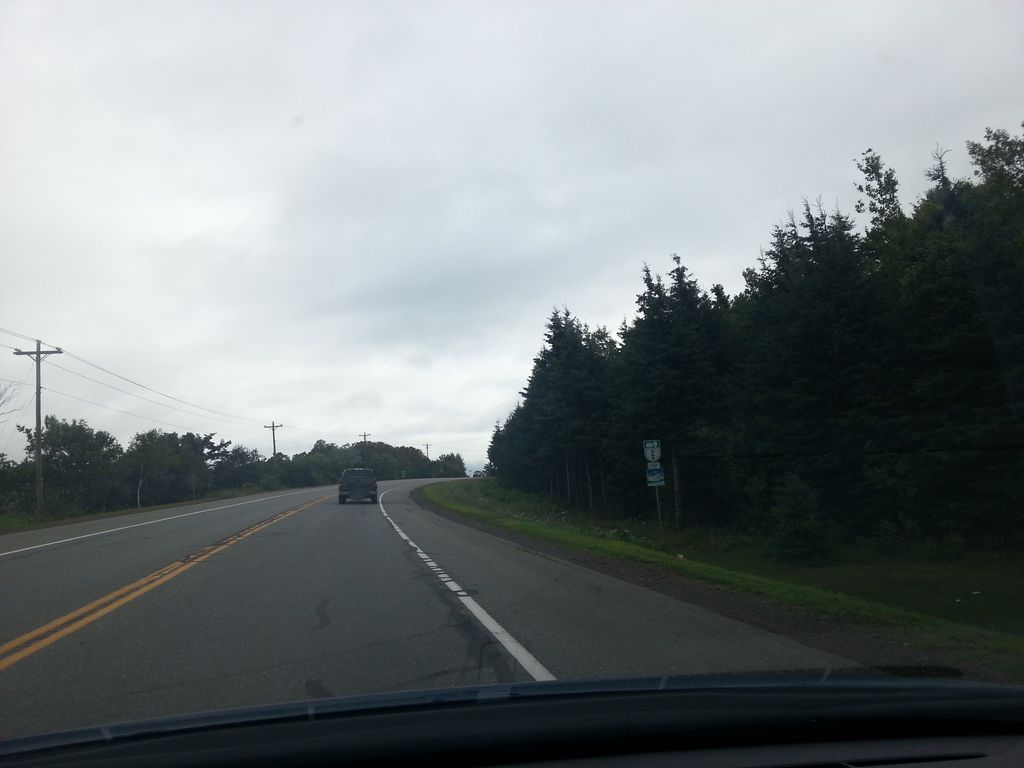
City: charlottetown